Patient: sex M, age 76
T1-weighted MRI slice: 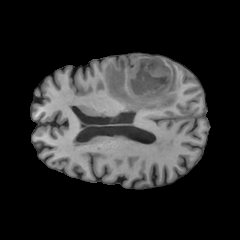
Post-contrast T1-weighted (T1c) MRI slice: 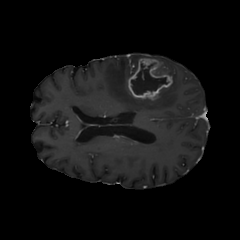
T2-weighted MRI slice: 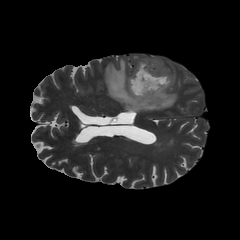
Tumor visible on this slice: yes
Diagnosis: Glioblastoma, IDH-wildtype
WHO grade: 4